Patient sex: M
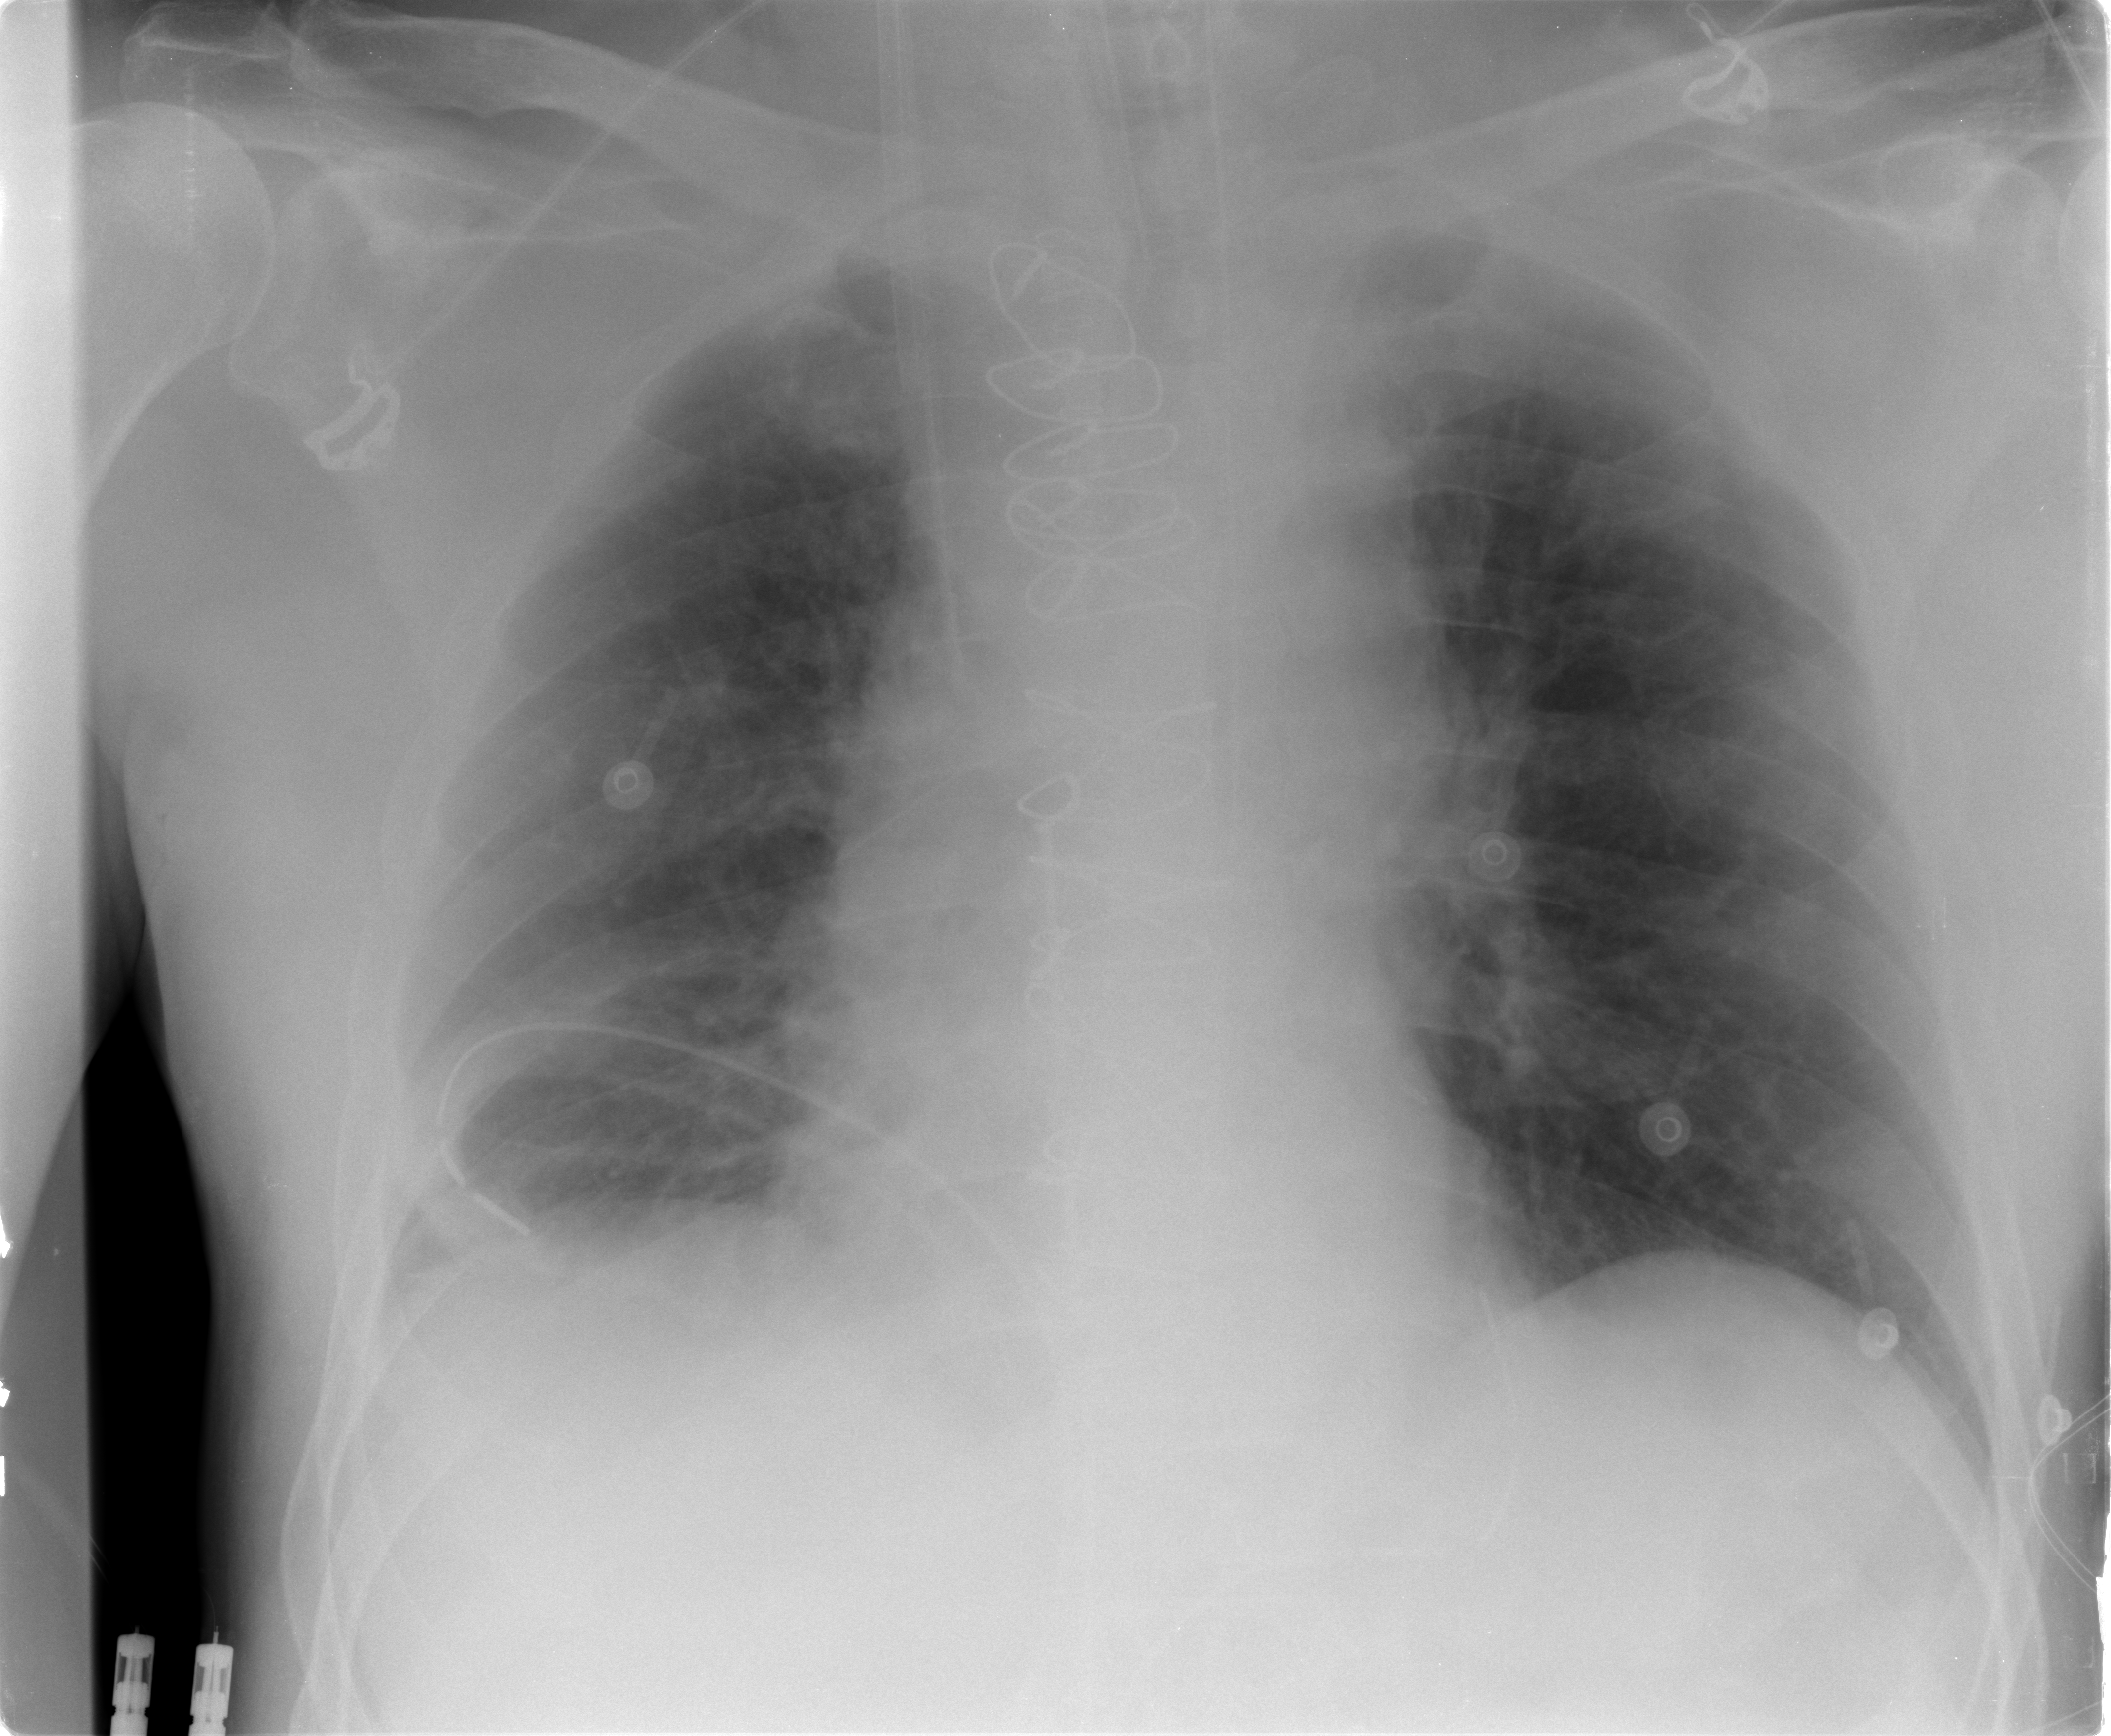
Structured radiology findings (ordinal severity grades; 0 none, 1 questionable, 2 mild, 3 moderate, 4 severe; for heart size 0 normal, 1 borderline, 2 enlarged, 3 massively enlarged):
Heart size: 0
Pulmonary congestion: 2
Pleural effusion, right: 1
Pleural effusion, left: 0
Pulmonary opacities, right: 1
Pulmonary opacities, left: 0
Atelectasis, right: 2
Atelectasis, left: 0